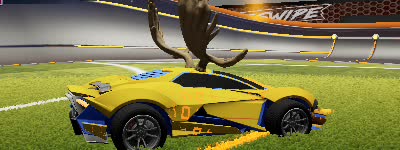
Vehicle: werewolf